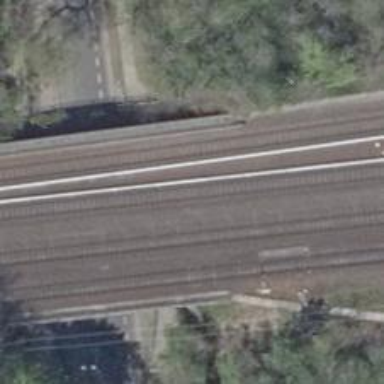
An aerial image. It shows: Bridge for light rail electrified railway.